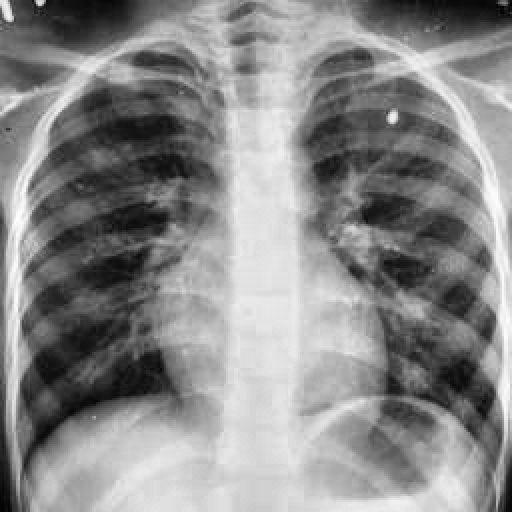
Finding: TUBERCULOSIS